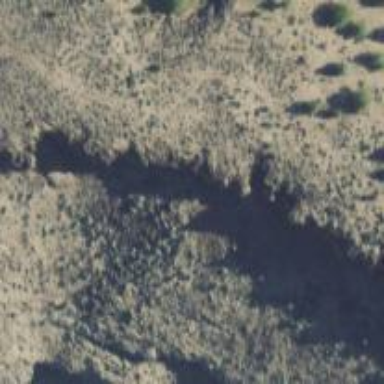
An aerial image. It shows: Cliff in nature.